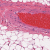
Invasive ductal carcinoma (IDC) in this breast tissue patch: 0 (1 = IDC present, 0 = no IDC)